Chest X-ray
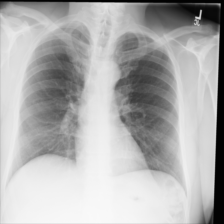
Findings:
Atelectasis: negative
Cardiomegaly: negative
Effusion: negative
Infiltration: negative
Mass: negative
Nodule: negative
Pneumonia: negative
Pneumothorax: negative
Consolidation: negative
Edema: negative
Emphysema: negative
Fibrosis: negative
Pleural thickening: negative
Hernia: negative